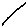
Label: line